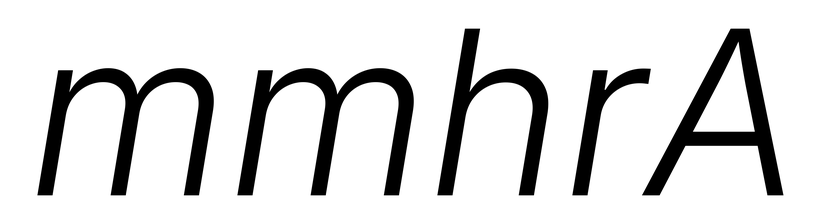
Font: Inter-Italic_Light_Italic